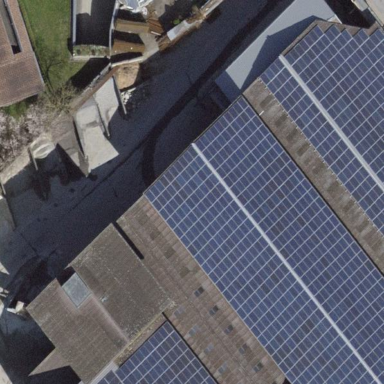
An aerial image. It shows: Solar power generator.